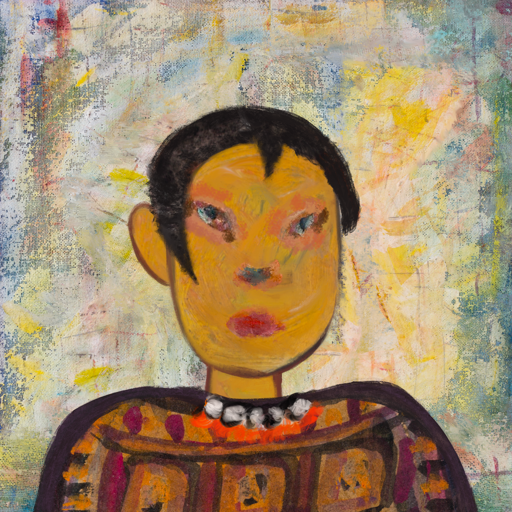
Background: Irani, Head And Neck Front: After_Raid, Face Front: Boggyland, Bust: Doll, Hair Front: Roy_Bahadur, Head Accessory: Blank, Second Necklace: Blank, Necklace: An_Impression, Baby: Blank